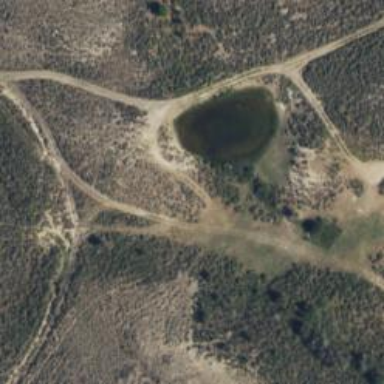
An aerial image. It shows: Reservoir.